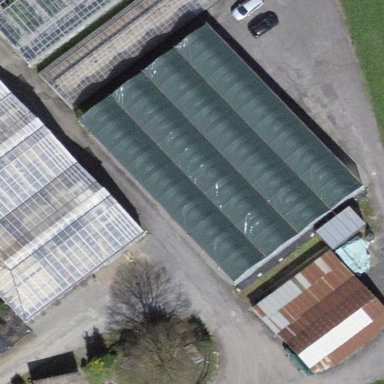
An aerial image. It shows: Greenhouse.